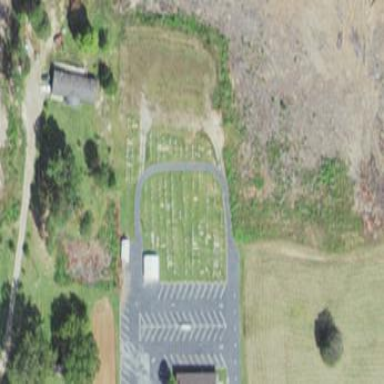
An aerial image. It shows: Graveyard with grass landscape.